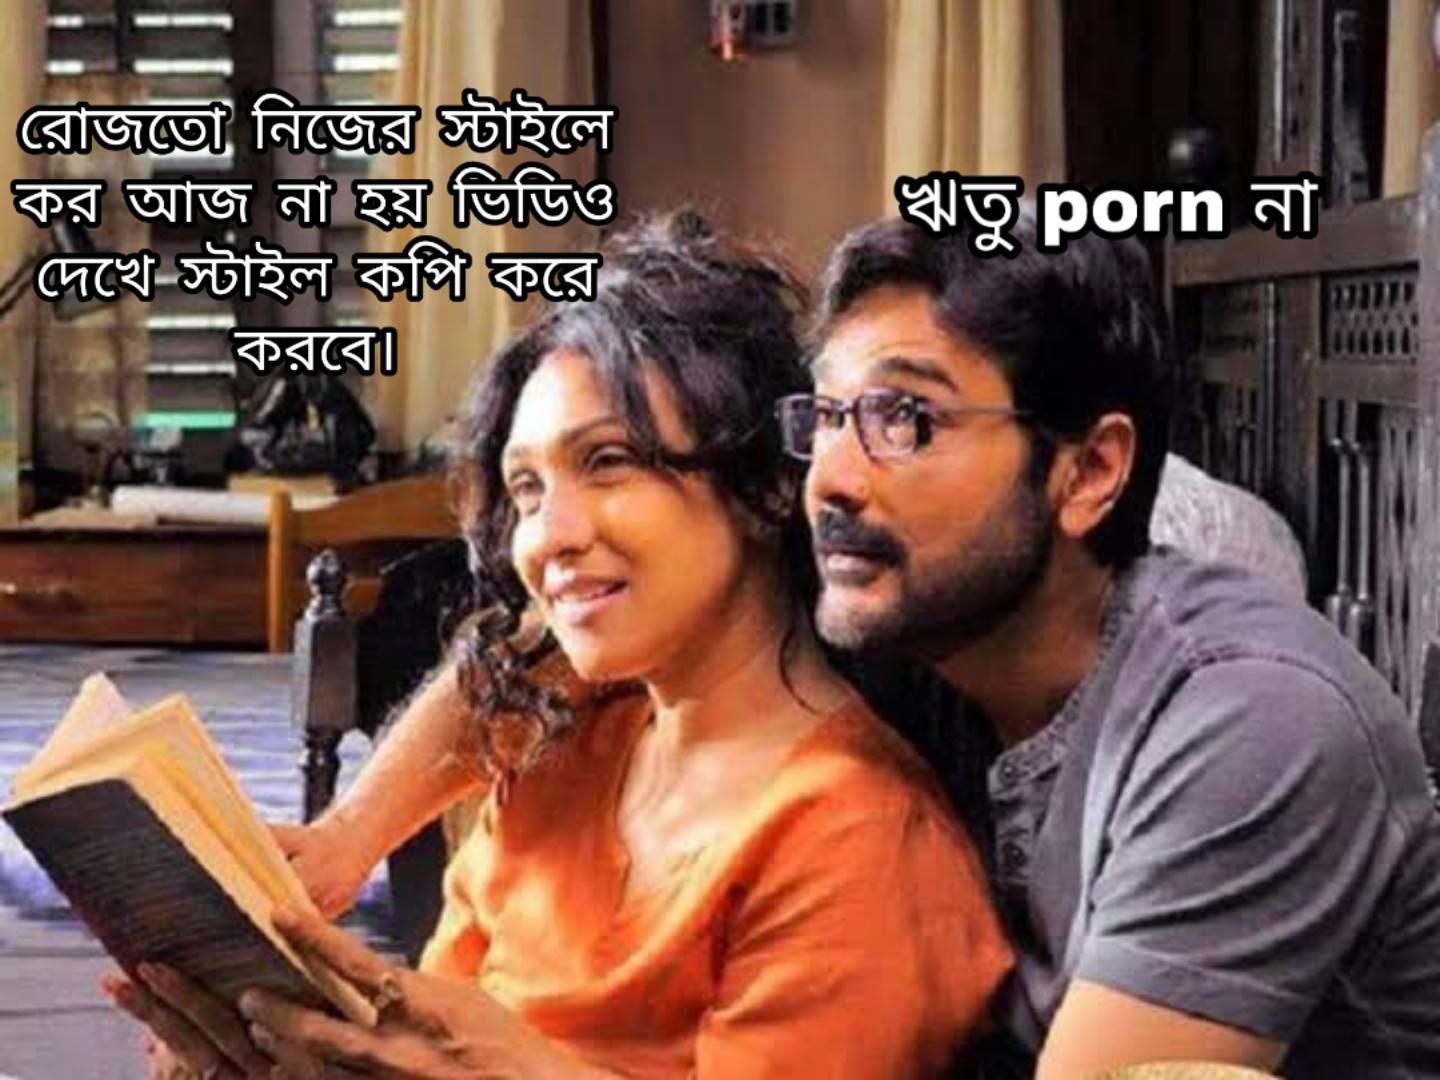
Caption: রোজতো নিজের স্টাইলে কর আজ না হয় ভিডিও দেখে স্টাইল কপি করে করবে । ঋতু  porn না
Label: hate